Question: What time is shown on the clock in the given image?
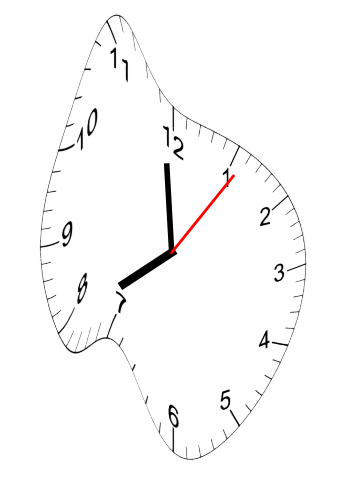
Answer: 07:59:06